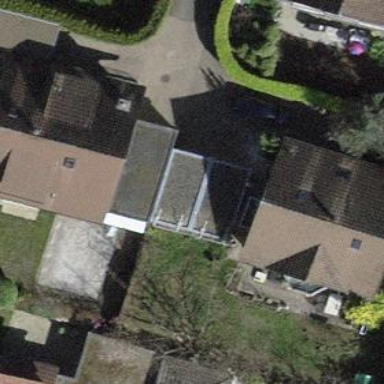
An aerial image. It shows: Garage building.